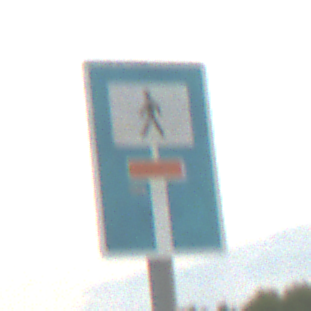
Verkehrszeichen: SackgasseFussgaengerDurchlaessig
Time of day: SunriseSunset
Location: Outdoor (RoadRail)
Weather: PartlyCloudy
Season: NotSpecified
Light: Natural